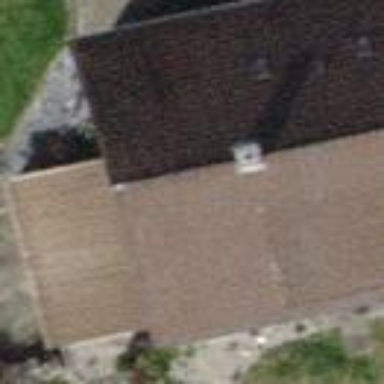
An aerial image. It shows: Gabled house with tiled roof.